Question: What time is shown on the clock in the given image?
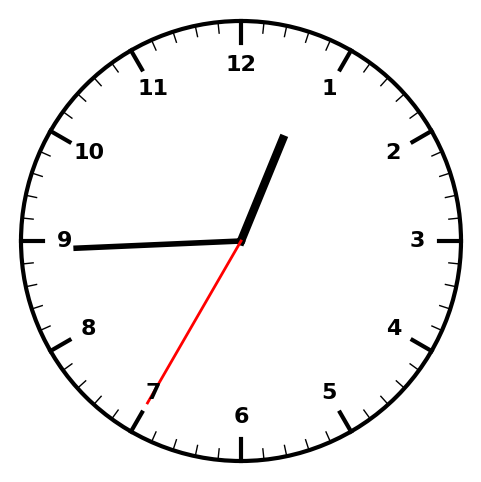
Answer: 12:44:35